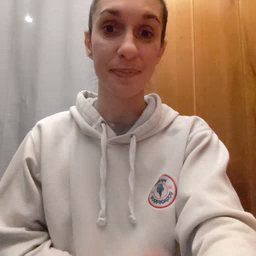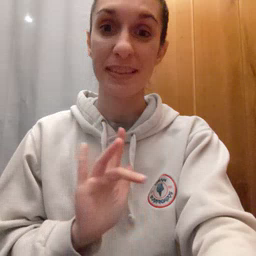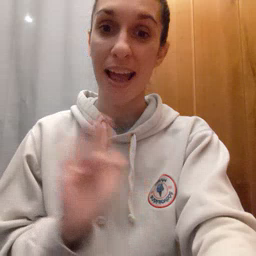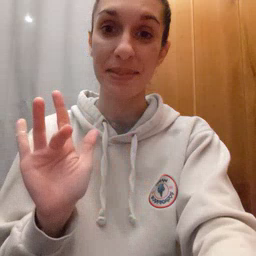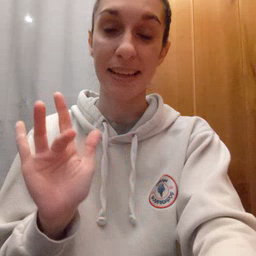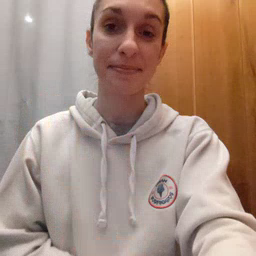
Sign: empty